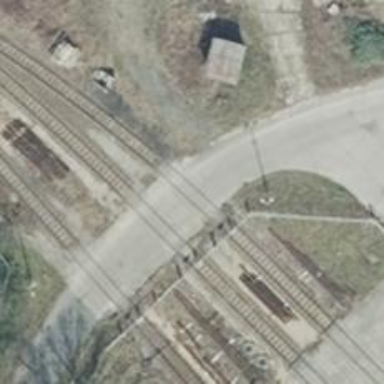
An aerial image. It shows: Railway level crossing.